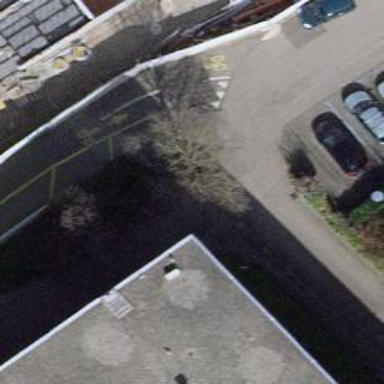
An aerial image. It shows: Bollard barrier.